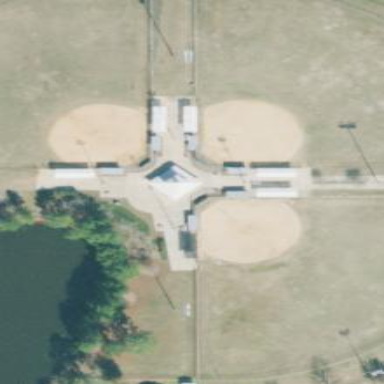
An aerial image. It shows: Softball pitch for leisure and sport activities.